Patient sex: F
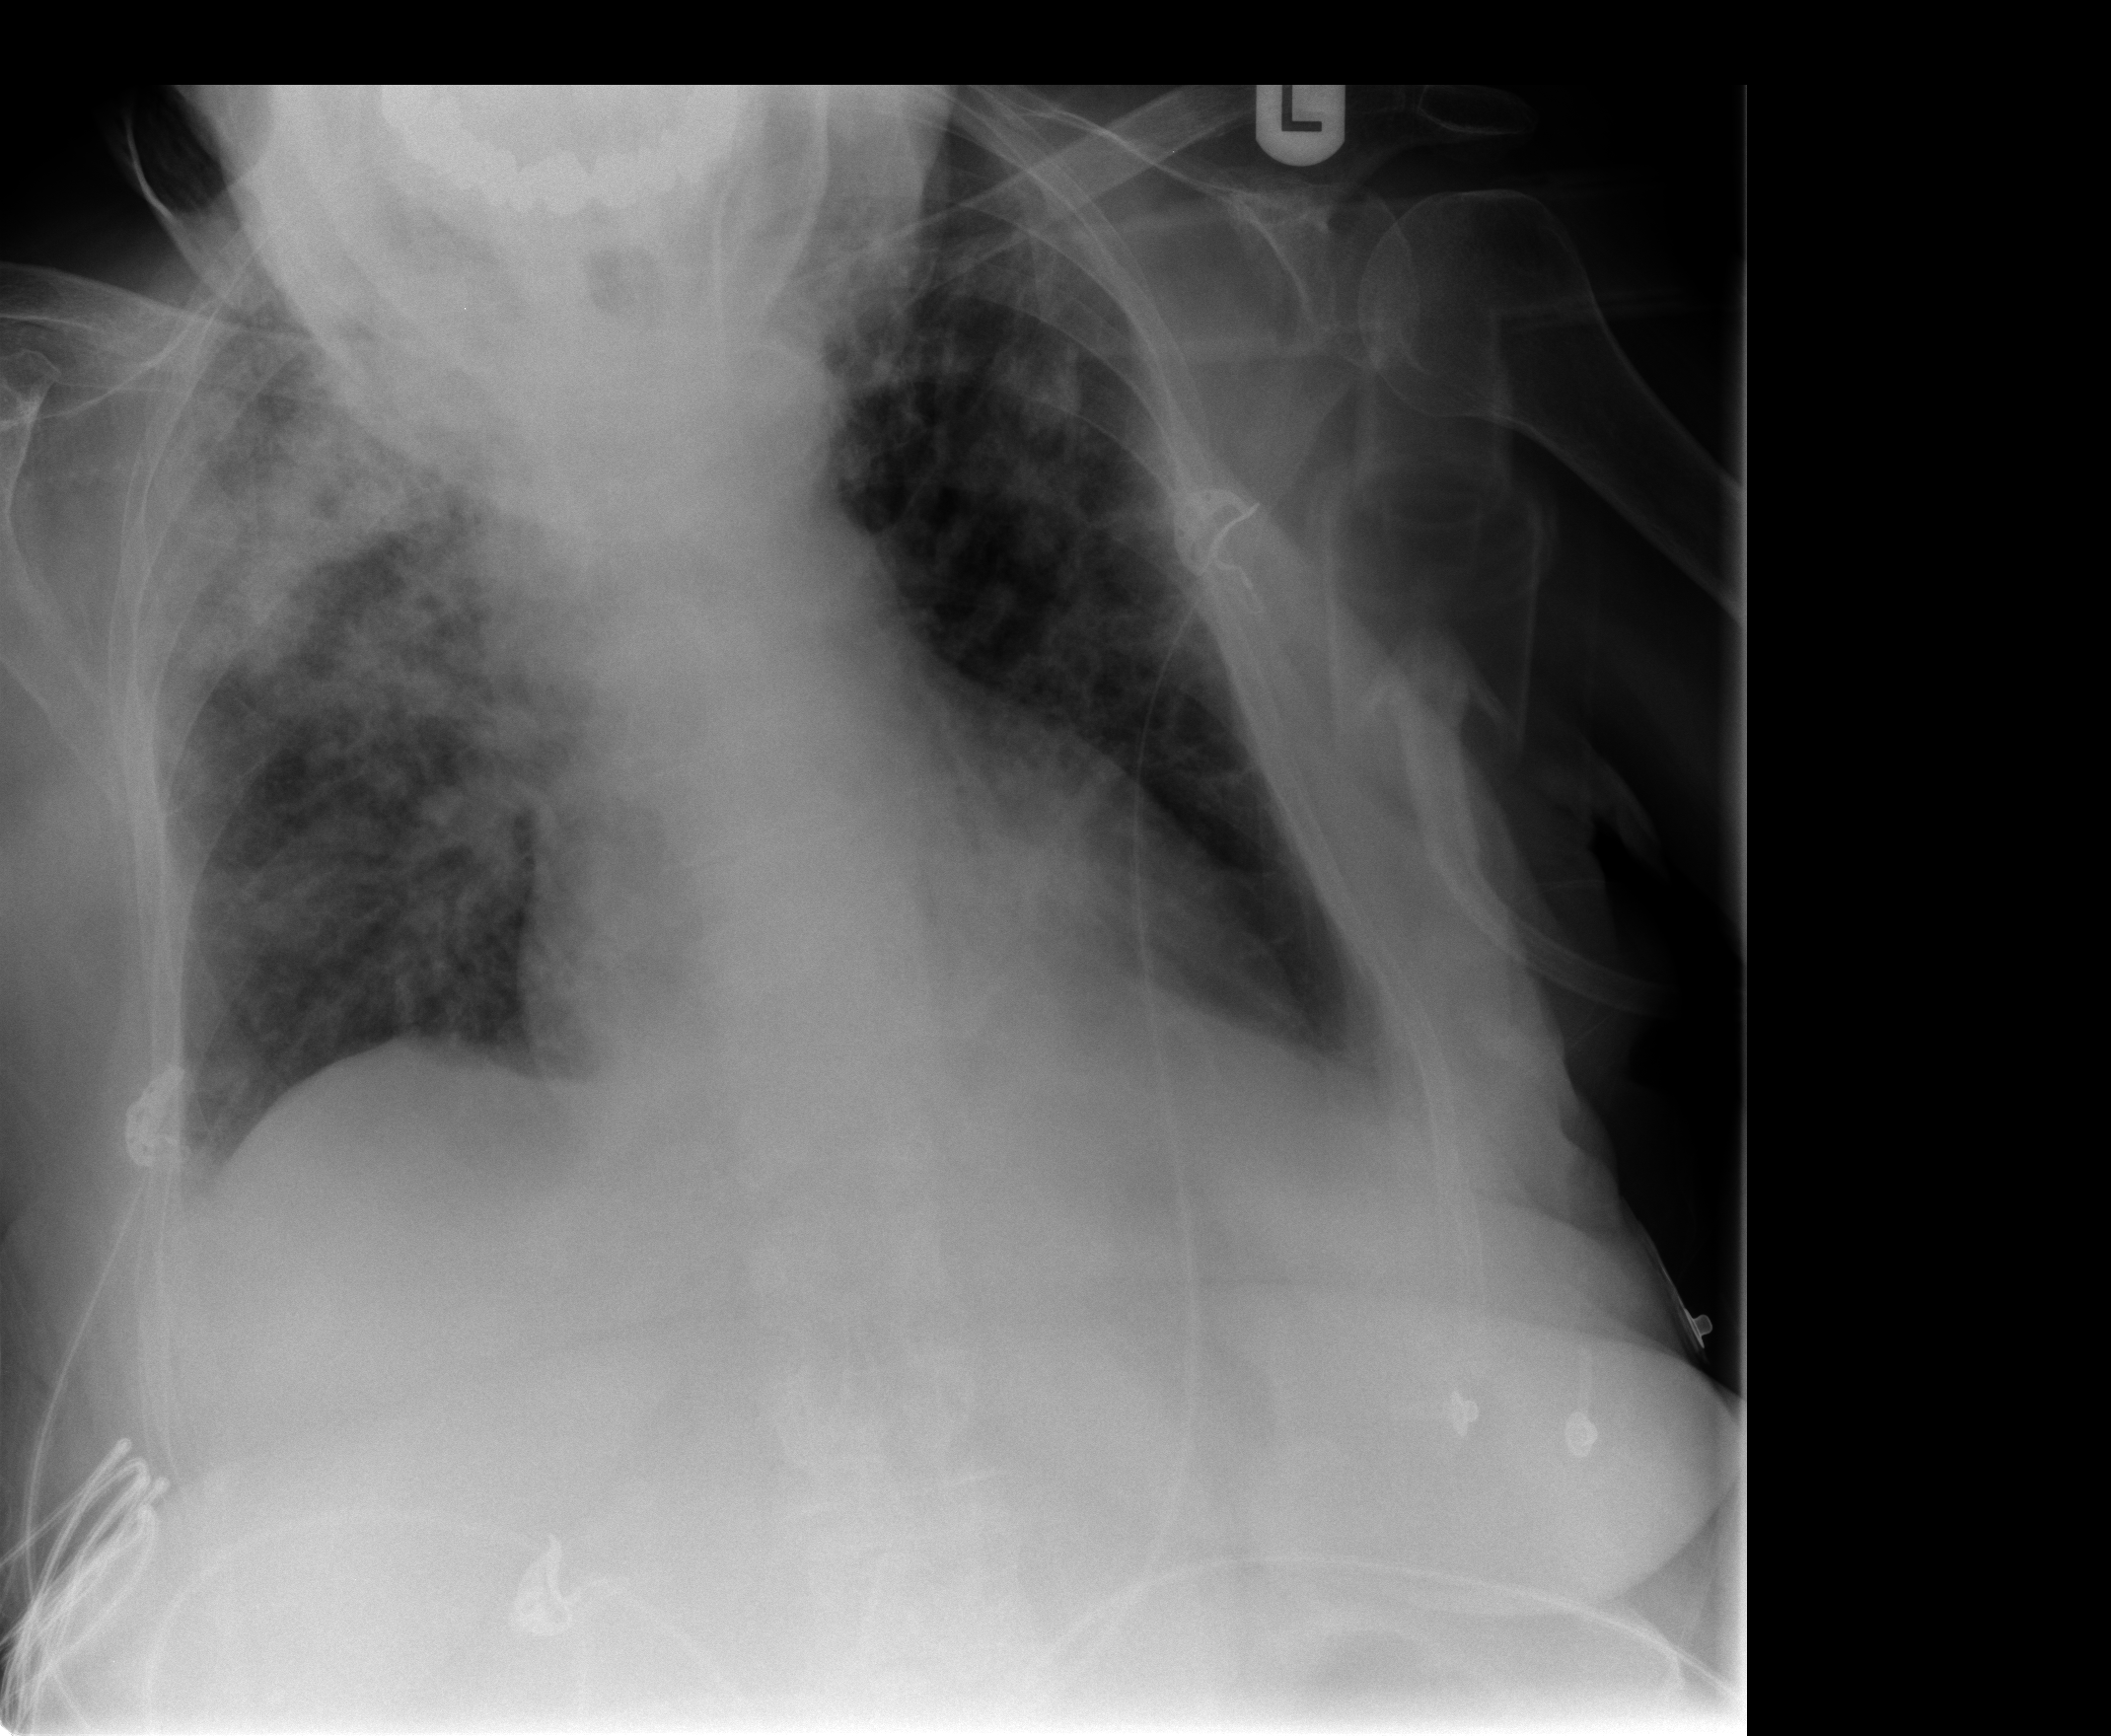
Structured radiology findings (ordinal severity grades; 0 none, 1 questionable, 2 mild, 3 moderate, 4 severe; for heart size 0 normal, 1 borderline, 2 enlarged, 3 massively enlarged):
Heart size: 0
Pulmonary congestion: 2
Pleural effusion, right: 0
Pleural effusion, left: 1
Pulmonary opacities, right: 3
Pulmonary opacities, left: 2
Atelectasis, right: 3
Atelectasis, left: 2